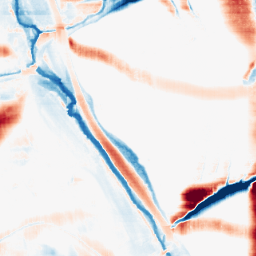
Category: morphological
Decomposition family: morphological_rect
Decomposition parameters: operation: average
width: 50
height: 20
Upsampling method: sinc_blackman
Upsampling parameters: scale: 2
kernel_size: 4
Upsampling scale: 2